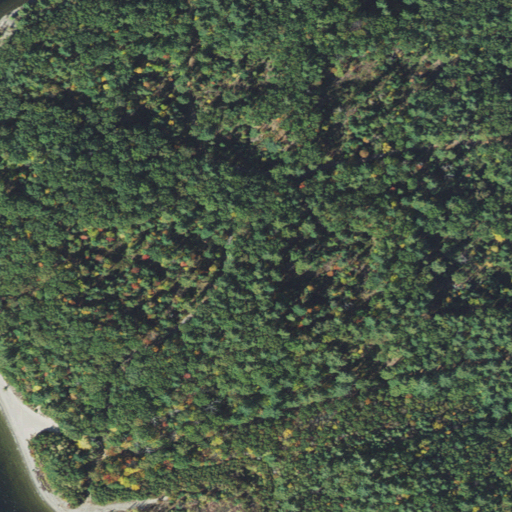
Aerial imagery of cliff(s) in Massachusetts named Sawyer Bluff containing mixed forest, deciduous forest, evergreen forest, herbaceous wetlands, open water, woody wetlands, and barren land